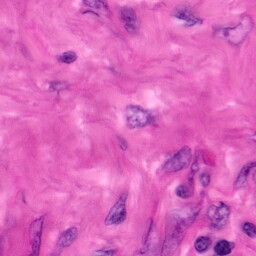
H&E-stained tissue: Pancreatic